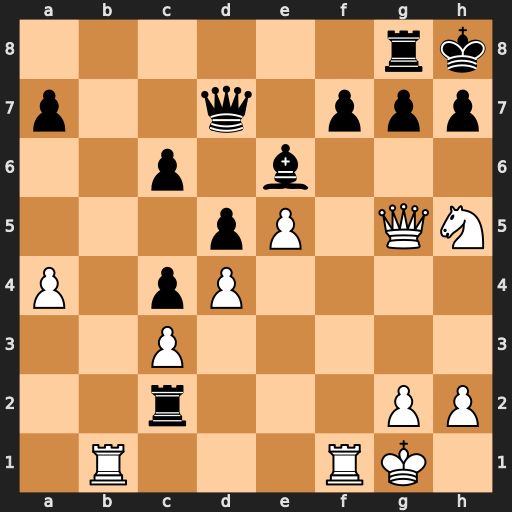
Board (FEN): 6rk/p2q1ppp/2p1b3/3pP1QN/P1pP4/2P5/2r3PP/1R3RK1
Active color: w
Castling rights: -
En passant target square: -
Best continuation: Rb8 Qc8 Rxc8